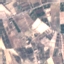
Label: PermanentCrop